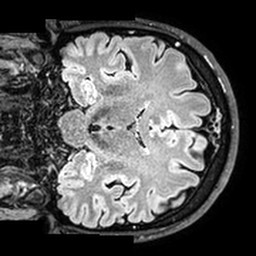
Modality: T2w
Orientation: coronal
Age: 42
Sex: male
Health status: healthy
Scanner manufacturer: philips
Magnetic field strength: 3 T
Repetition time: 5 s
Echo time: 0.2907 s